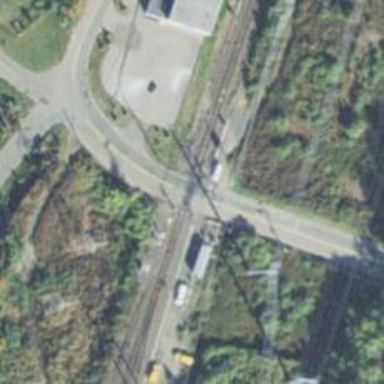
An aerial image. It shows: Level crossing with lights and barriers.